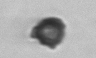
Label: bead